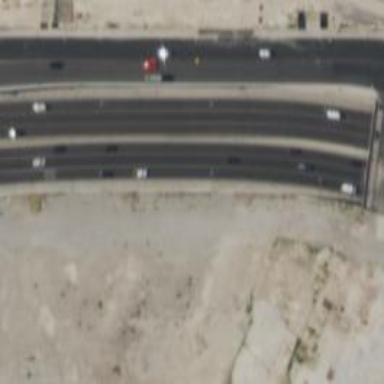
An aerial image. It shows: Asphalt road classified as primary highway with expressway characteristics.